Question: I want to play with the part of the image outside the circle , i want to put some algorithms on image area which is outside the rectangle , Can i do this task and how can i do it , which way i need to follow

And can I apply the same functionalities without drawing rectangle on the image ? mean to say not to draw the rectangle on image and leave that area for further operations , just mention its angle without drawing it
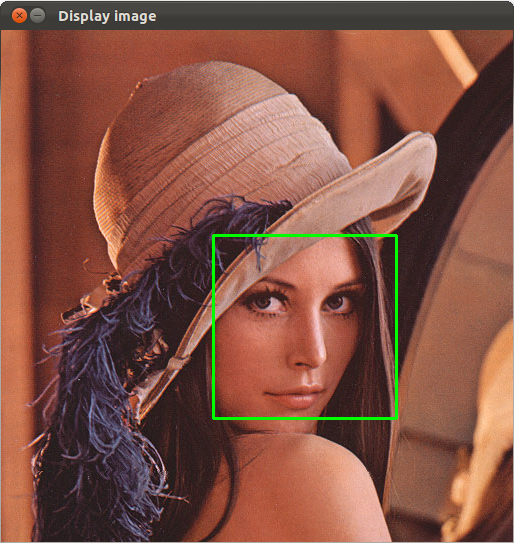
Answer: Its solution can be found <URL> given by the @haris
Solution :
1. Draw your rectangle to new binary image with thickness=CV_FILLED
2. Invert above binary image and create mask for your interested region.
3. Copy the source to new Mat and perform your operation.
4. Finally copy the processed image to your source image using the same mask.
I don't know what process you are going to do, and if it not use the neighbor pixel like filter, the above may work fine.
Edit:
While doing filter operation using above method, the black region in the mask boundary will also consider as a neighbor, so better approach is
1. Create mask using your Rect.
2. Copy source to new Mat using above mask((the part you need to exclude).
3. Process the entire source.
4. Later copy back the region of exclusion to processed image using above mask.